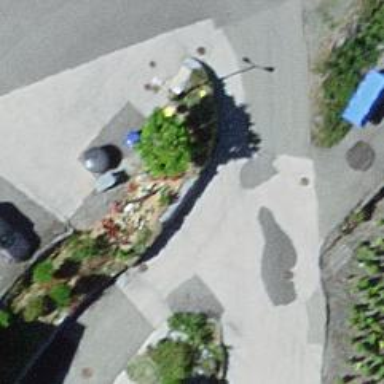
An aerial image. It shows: Wayside cross with historic significance.